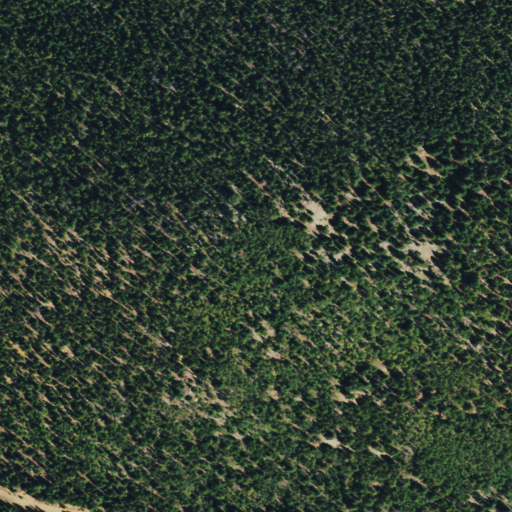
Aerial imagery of mountain in Colorado named Santa Fe Mountain containing only evergreen forest